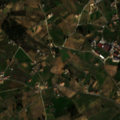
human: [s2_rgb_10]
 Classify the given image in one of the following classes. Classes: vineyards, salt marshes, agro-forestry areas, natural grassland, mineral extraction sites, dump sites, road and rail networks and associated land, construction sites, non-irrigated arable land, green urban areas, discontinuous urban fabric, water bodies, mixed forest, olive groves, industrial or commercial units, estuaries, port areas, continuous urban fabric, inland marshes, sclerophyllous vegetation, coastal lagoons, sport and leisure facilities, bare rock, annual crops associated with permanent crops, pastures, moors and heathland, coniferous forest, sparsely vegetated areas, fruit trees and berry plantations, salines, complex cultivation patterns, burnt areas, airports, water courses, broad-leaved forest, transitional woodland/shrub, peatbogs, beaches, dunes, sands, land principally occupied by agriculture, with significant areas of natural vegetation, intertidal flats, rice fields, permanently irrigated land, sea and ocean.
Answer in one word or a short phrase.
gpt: vineyards, complex cultivation patterns